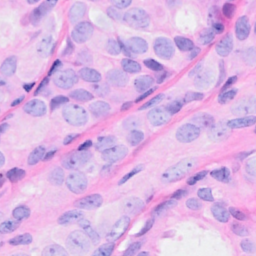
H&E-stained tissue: Breast